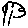
Label: tree